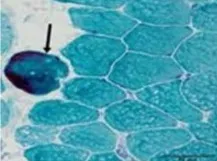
(A-C) After 4 months of hospitalization, muscle biopsy results revealed no remarkable mitochondrial abnormalities (including RRF) following histochemical analysis. However, 6 months after disease onset, modified Gomori trichrome staining of muscle biopsy specimens revealed the presence of scattered ragged red fibers (RRF, arrow in A), while succinate dehydrogenase staining revealed the presence of ragged blue fibers (arrow in B). Cytochrome C oxidase histochemical analyses revealed a diffuse reduction in the number of fibers (arrow in C). Bar represents 50 mum.
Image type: pathology (methenamine_silver)